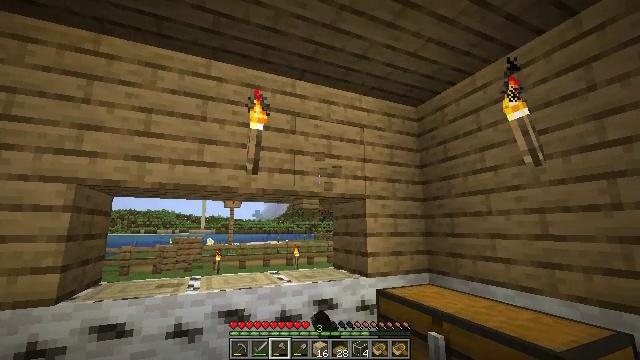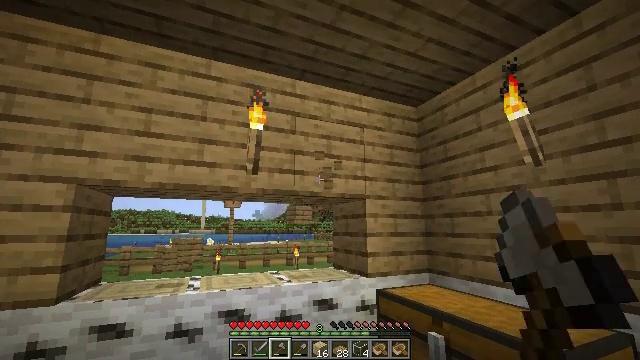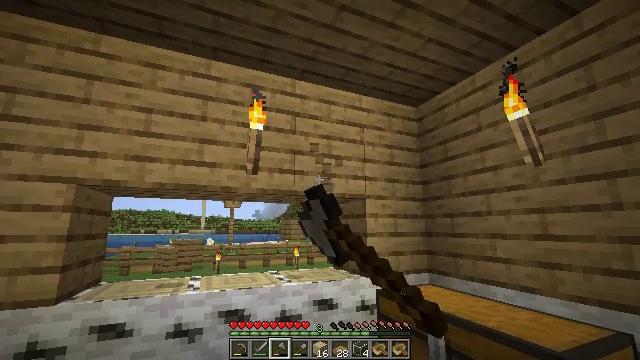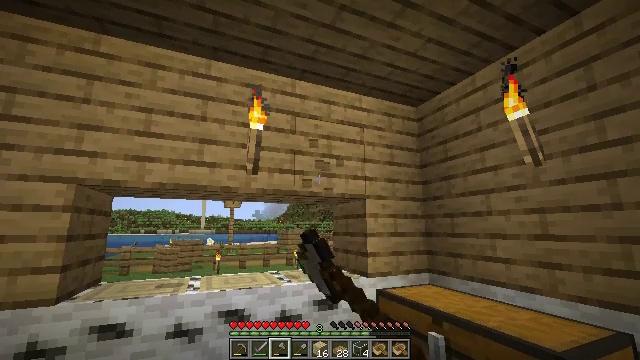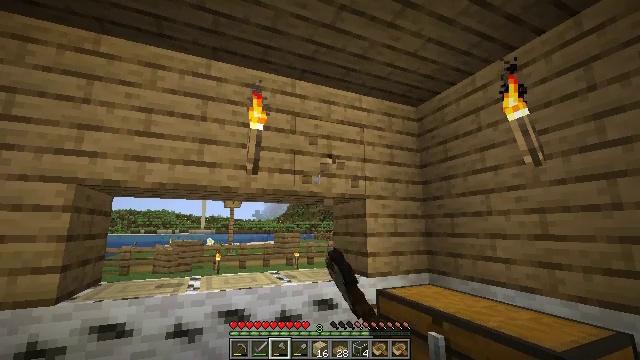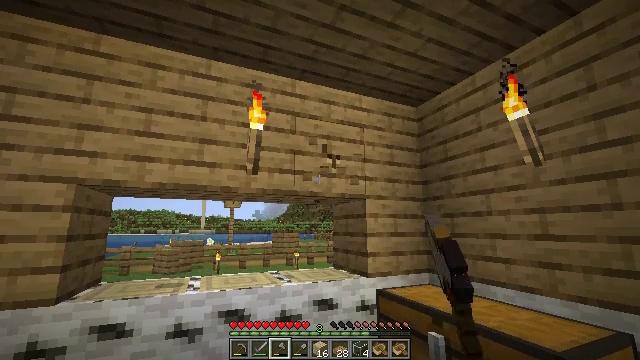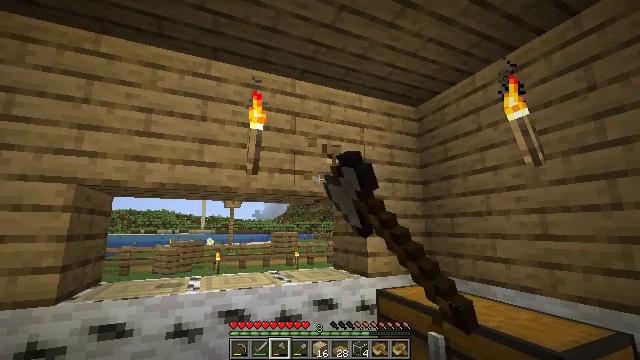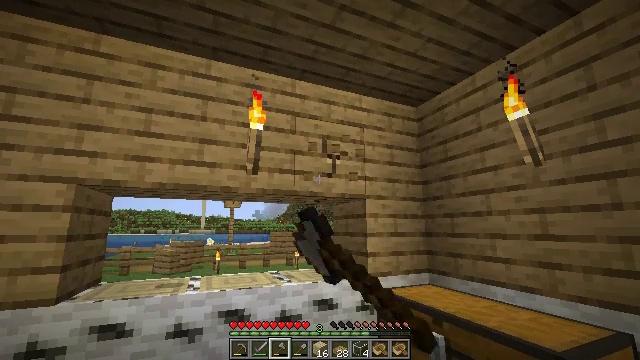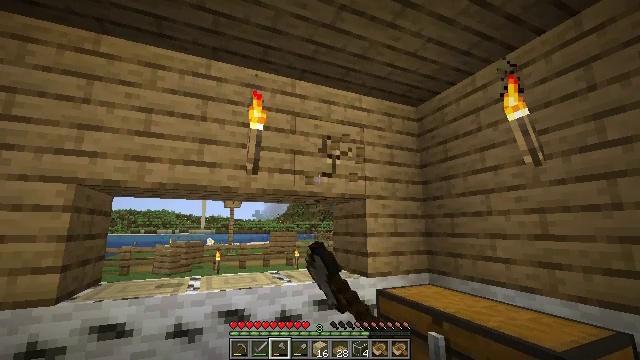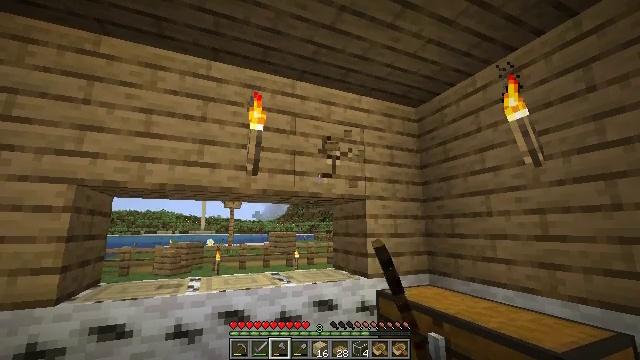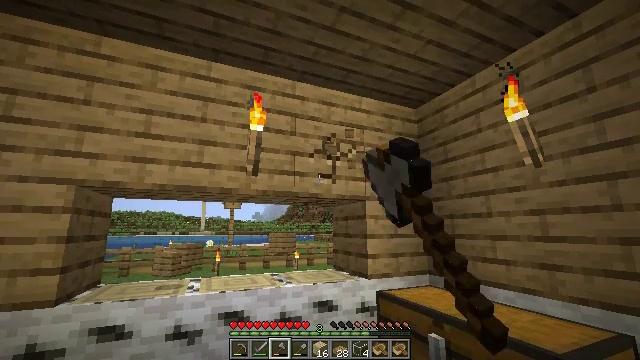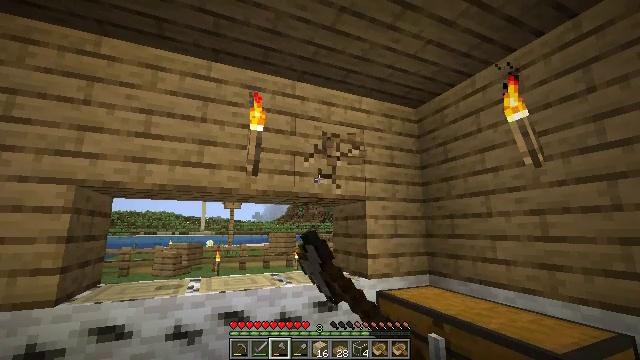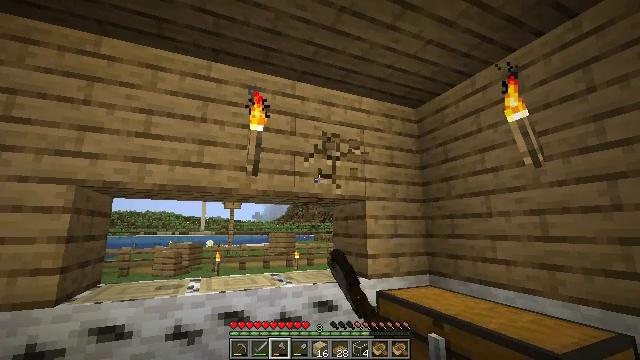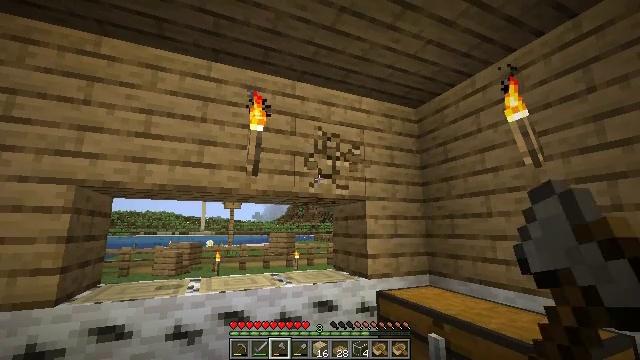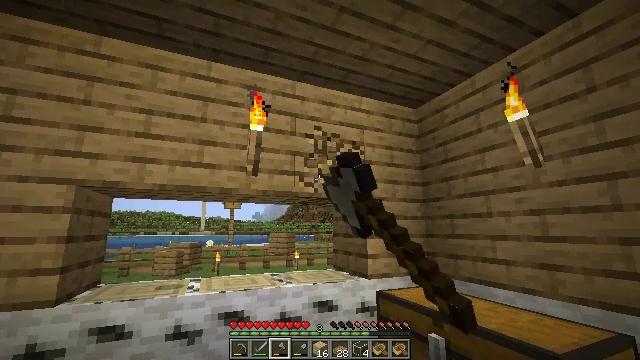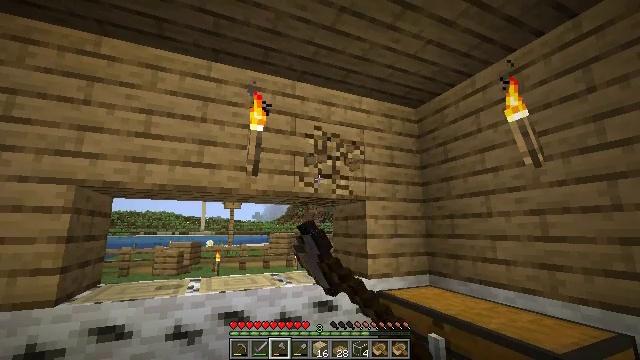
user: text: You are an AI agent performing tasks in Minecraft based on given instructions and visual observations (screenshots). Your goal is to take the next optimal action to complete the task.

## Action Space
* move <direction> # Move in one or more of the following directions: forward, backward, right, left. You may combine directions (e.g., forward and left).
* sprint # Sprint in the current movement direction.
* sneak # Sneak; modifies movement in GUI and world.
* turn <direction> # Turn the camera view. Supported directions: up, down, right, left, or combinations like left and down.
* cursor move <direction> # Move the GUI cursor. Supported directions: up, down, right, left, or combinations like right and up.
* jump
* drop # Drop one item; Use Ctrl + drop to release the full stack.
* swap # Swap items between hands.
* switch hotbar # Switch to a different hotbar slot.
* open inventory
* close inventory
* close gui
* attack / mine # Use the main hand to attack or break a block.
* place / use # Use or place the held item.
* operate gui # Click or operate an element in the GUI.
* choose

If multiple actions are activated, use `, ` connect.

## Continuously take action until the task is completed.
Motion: motion action
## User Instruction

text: Attack the oak planks to recycle it.
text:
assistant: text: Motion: attack / mine
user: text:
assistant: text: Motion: attack / mine
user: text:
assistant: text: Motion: attack / mine
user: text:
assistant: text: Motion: attack / mine
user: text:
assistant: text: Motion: attack / mine
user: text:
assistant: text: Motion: attack / mine
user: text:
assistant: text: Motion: attack / mine
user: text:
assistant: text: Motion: attack / mine
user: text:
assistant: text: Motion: attack / mine
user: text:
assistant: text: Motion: attack / mine
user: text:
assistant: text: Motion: attack / mine
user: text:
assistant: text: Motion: attack / mine
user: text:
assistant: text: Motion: attack / mine
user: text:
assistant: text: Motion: attack / mine
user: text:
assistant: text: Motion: attack / mine
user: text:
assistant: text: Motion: attack / mine
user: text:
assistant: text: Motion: attack / mine
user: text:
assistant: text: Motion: turn left, attack / mine
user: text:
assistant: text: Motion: turn left, attack / mine
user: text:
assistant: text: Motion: turn left, attack / mine
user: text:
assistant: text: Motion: attack / mine
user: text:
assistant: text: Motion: attack / mine
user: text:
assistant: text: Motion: turn left, attack / mine
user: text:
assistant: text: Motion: attack / mine
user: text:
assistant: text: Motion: turn left, attack / mine
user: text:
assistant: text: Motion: attack / mine
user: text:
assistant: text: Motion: attack / mine
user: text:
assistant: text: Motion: attack / mine
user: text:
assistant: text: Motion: attack / mine
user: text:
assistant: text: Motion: attack / mine